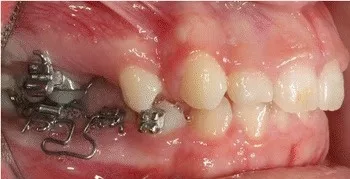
Initial orthodontic space closure using a T-loop to close the space between the primary molar segment and the permanent first molar.
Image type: medical_photograph (other_medical_photograph)